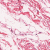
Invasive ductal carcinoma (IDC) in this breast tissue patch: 0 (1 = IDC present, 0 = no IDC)